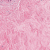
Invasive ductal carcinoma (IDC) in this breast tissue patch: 0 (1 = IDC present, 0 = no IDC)